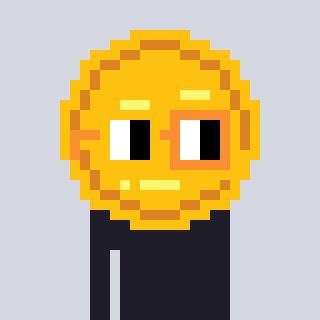
a pixel art character with square yellow and orange glasses, a medal-shaped head and a rust-colored body on a cool background